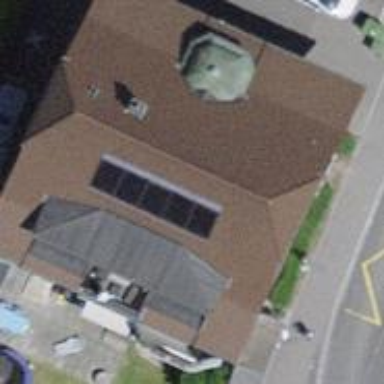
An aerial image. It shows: Residential building with half-hipped roof shape.